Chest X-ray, AP view. Patient: 45 years old, sex F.
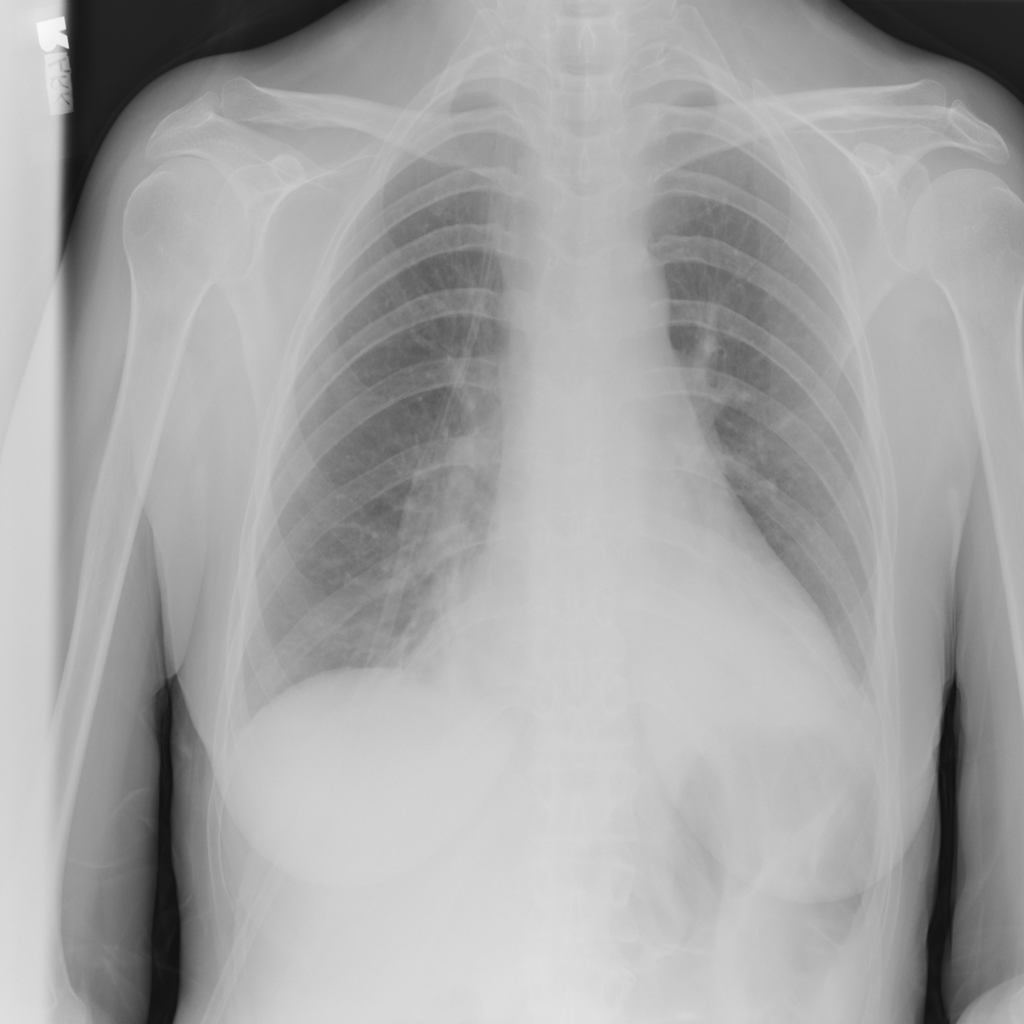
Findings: Infiltration